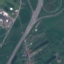
Label: Highway